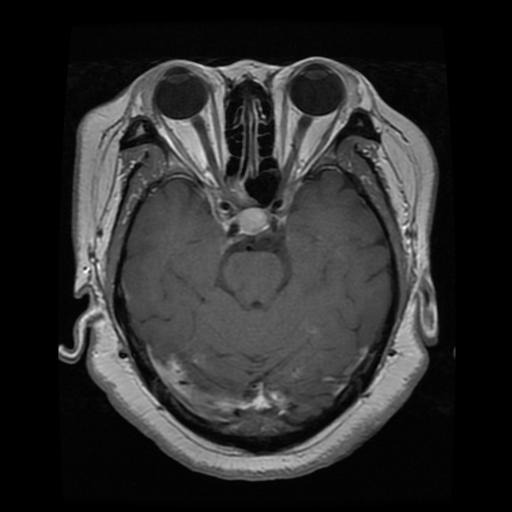
Label: pituitary